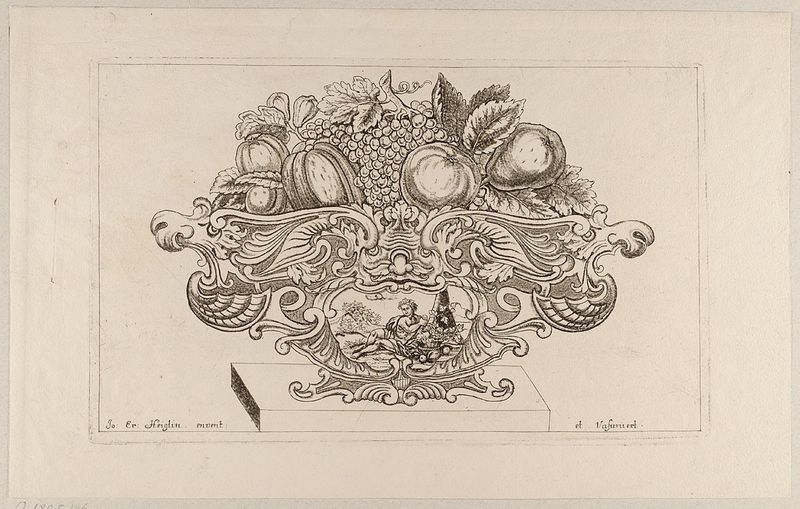
Titel: Aus der Folge von Schüsseln mit den Jahreszeiten, darin Blumen und Früchte
Künstler: Johann Erhard Heiglen
Standort: Hamburg
Institution: Museum für Kunst und Gewerbe Hamburg
Schlagwörter: rokoko, frucht, papier, grafik, graphik, herbst, ornamente, fotografie, photographie, druckgraphik, druckgrafik, radierung, kunstgewerbe, bacchus, weintraube, kunsthandwerk, weinblatt, weinranke, rocaille, jahreszeiten, style, knorpelwerk, reproduktionen, industriedesign, druckerzeugnisse, gefäß, behälter, früchte, schüssel, ornamentstich, vorlageblätter, punktiermanier, punktiertechnik, teigwerk, ohrmuschelwerk